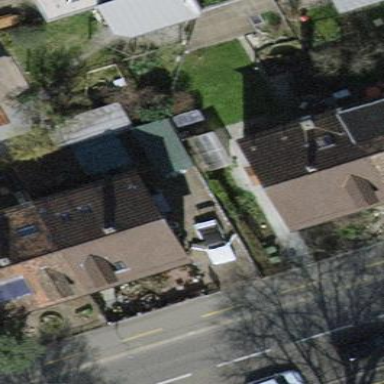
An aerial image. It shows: Building with tile roof.